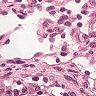
Metastatic tissue present: no